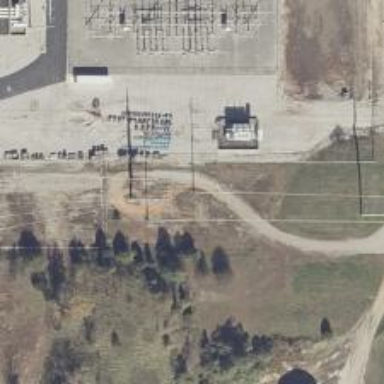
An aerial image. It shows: Power tower.